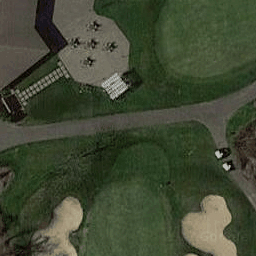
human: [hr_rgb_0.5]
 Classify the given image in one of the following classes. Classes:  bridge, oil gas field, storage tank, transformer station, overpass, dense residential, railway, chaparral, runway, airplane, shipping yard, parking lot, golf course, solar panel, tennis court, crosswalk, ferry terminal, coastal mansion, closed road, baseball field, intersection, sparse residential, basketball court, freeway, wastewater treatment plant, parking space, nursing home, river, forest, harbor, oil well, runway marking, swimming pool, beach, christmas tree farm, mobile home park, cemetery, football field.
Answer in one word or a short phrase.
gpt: golf course